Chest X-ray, AP view. Patient: 33 years old, sex M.
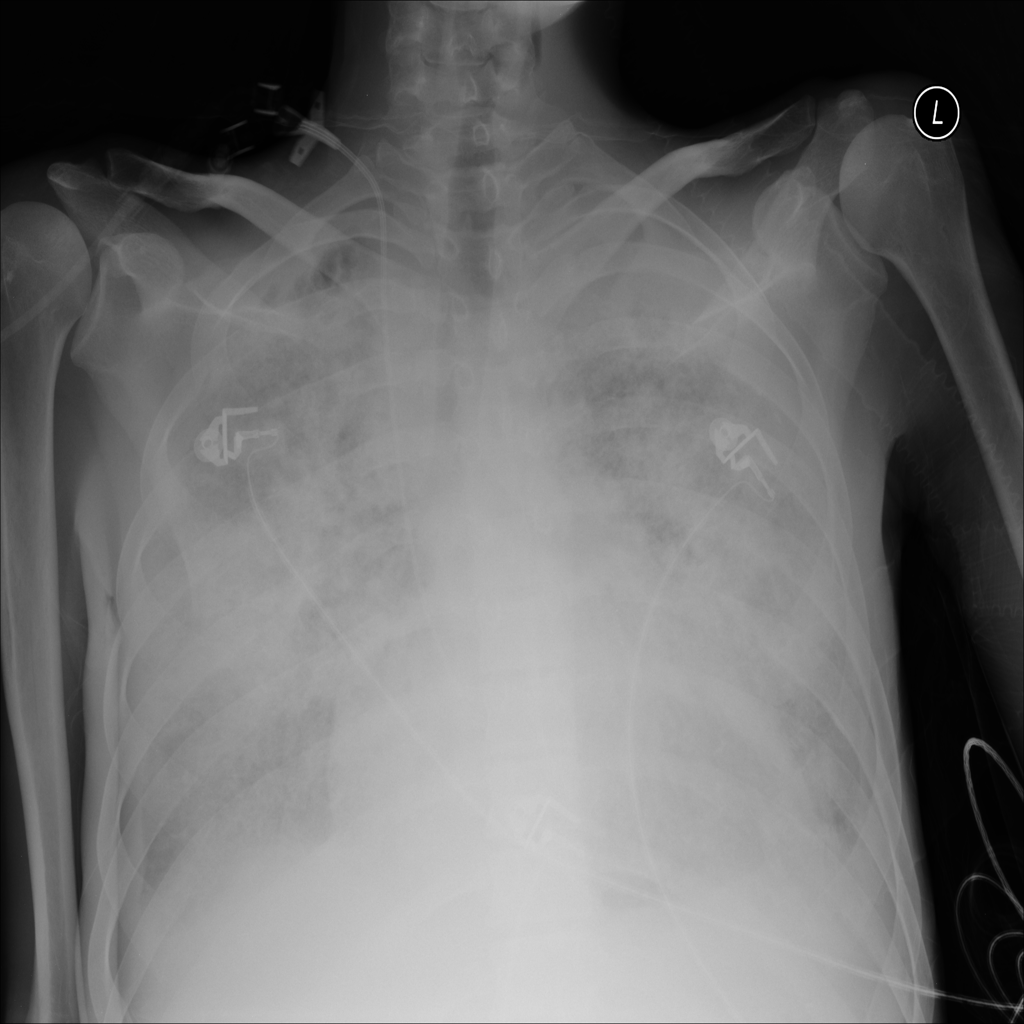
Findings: No Finding